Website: macys
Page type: billing-address
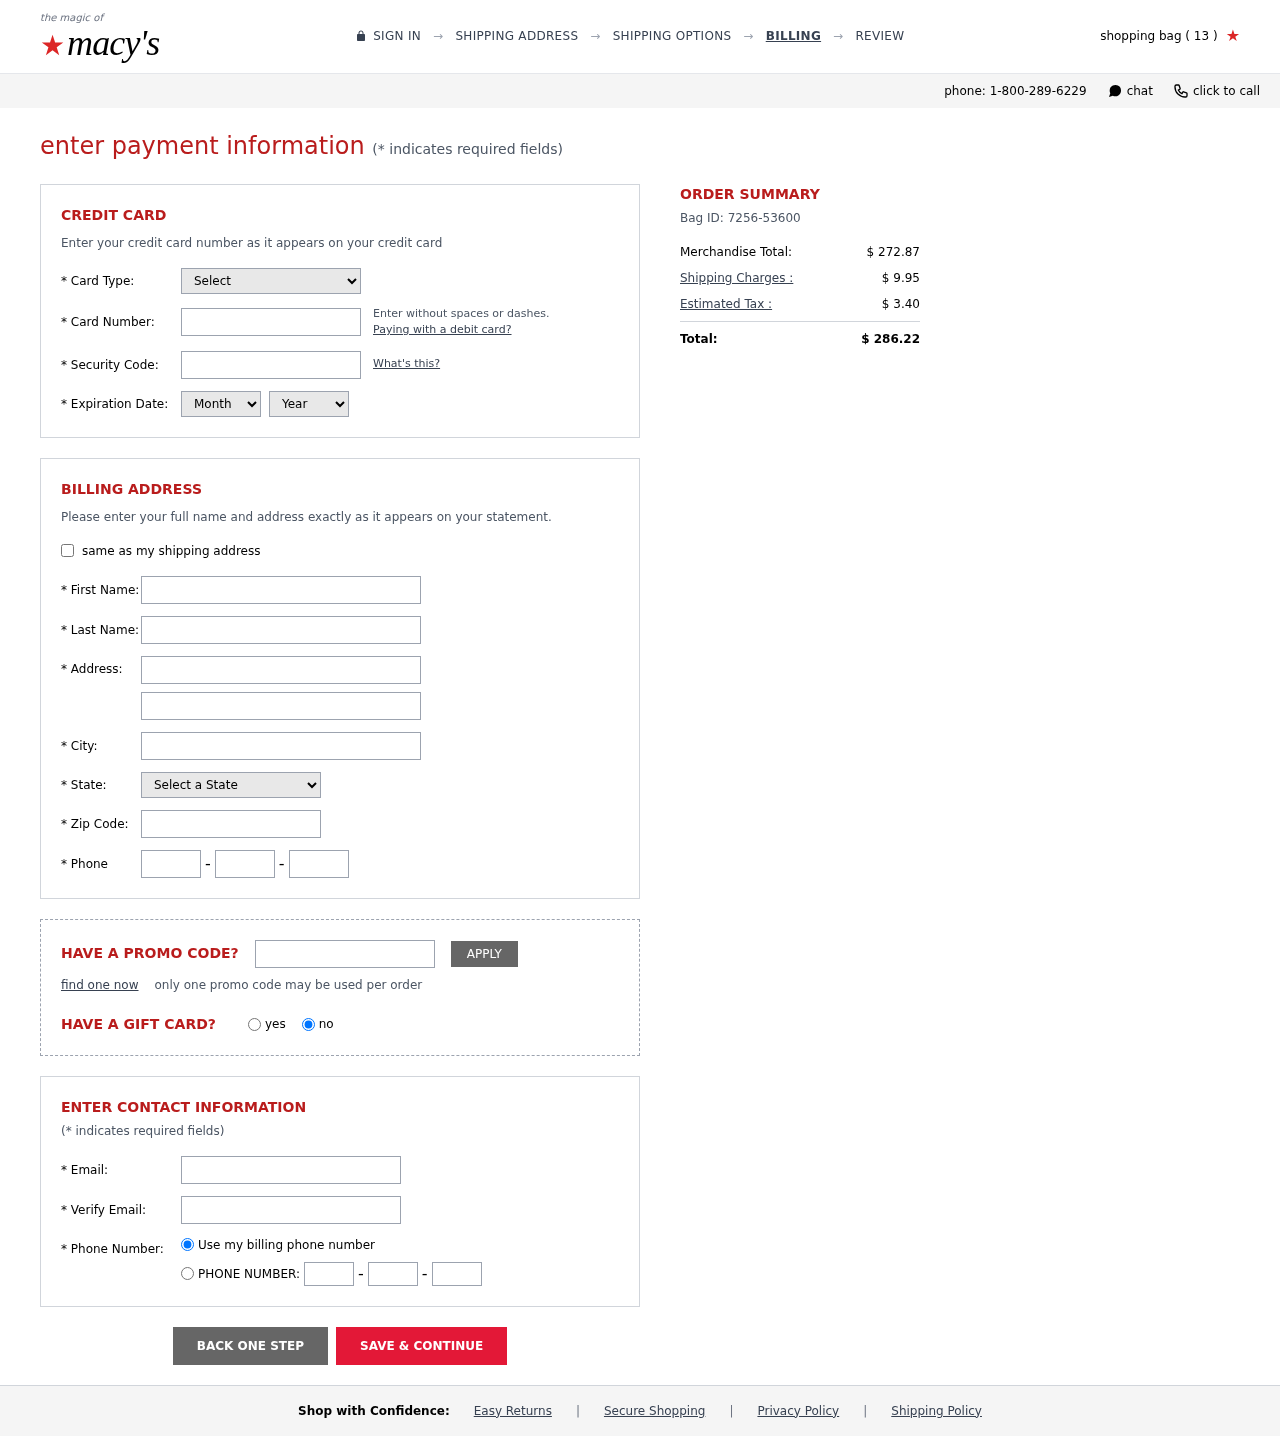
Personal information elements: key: PII_CARD_CVV
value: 694
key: PII_CARD_EXPIRY_MONTH
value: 06
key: PII_CARD_EXPIRY_YEAR
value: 30
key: PII_CARD_NUMBER
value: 6011 1135 6307 9842
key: PII_CARD_TYPE
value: Discover
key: PII_CITY
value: North Lindsay
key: PII_EMAIL
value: ricky.ruiz@yahoo.com
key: PII_FIRSTNAME
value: Ricky
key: PII_LASTNAME
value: Ruiz
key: PII_PHONE_AREA
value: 975
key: PII_PHONE_PREFIX
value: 985
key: PII_PHONE_SUFFIX
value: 8828
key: PII_POSTCODE
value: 52598
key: PII_STATE_ABBR
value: HI
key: PII_STREET
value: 76643 Andrea Prairie Apt. 213
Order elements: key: ORDER_NUM_ITEMS
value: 13
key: ORDER_ID
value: Bag ID: 7256-53600
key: ORDER_SUBTOTAL
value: $ 272.87
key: ORDER_SHIPPING_COST
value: $ 9.95
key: ORDER_TAX
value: $ 3.40
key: ORDER_TOTAL
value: $ 286.22